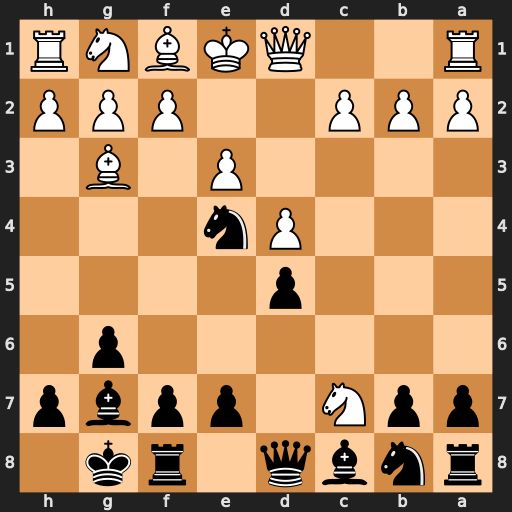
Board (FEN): rnbq1rk1/ppN1ppbp/6p1/3p4/3Pn3/4P1B1/PPP2PPP/R2QKBNR
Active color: b
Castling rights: KQ
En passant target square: -
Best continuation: Nxg3 hxg3 Qxc7